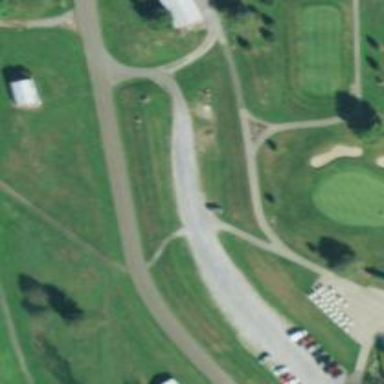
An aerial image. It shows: Path used for both walking and golf.